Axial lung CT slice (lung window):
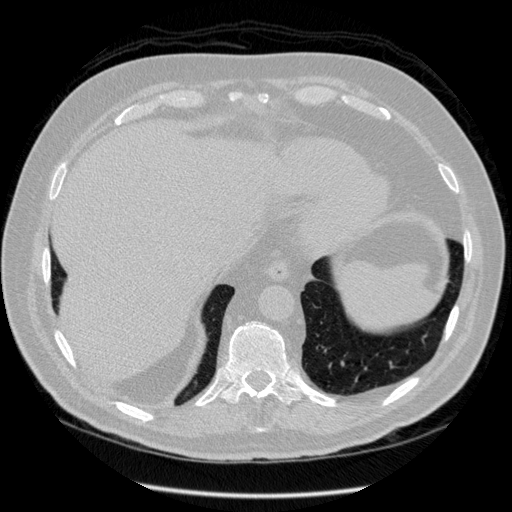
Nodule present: no